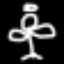
Label: angel